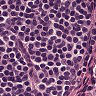
Metastatic tissue present: no